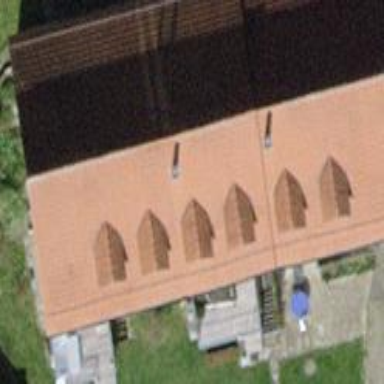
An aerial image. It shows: Terrace-style building with gabled roof.